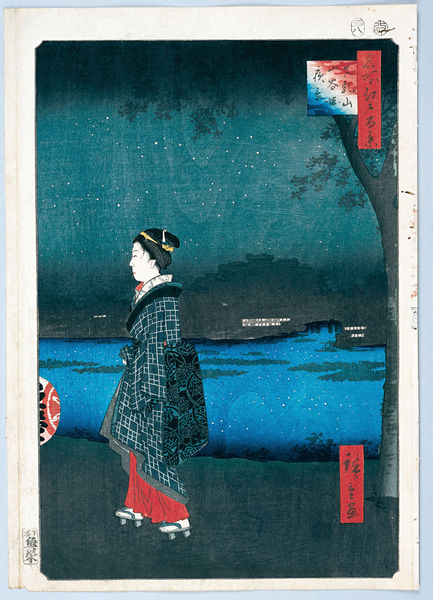
Titel: 100 berühmte Ansichten von Edo
Künstler: Utagawa Hiroshige
Schlagwörter: baum, blau, blätter, dunkel, himmel, laub, meer, umhang, wasser, grün, see, stadt, ufer, äste, frau, frisur, kleid, laterne, licht, nacht, profil, schwarz, weiss, dame, gebäude, rasen, rot, wiese, flächig, muster, ornament, gesicht, kragen, bild, portrait, signatur, ast, baumstamm, häuser, hügel, spiegelung, stamm, gehen, gold, haare, mantel, blatt, prinzessin, holzschnitt, japan, schrift, schuhe, berge, hafen, fluß, japonismus, japanisch, schriftzeichen, leuchten, palast, wasserpflanzen, asien, geisha, sterne, text, china, pergament, kimono, asia, chinese, lampion, ggelb, gaisha, kleid#, chienese, hiroshige, schuhe#, shizuan